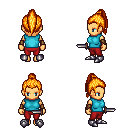
a pixel art fantasy rpg character, female body template, human, tanned skin, teal sleeveless shirt, red pants, light blonde long topknot hairstyle, leather bracers, metal boots, dagger, four views (front, back, left, right), 2x2 character sprite sheet, small pixel art, hard edges, no anti-aliasing